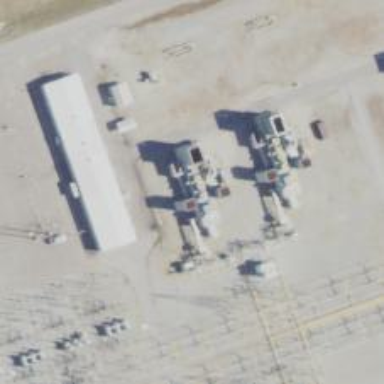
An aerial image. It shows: Gas-powered generator.